Question: I've created an OAuth2 authorization server using DotNetOpenAuth, which is working fine - I'm using the resource owner password flow, and successfully exchanging user credentials for an access token.
I now want to use that access token to retrieve data from secure endpoints in a ServiceStack API, and I can't work out how to do so. I've examined the Facebook, Google, etc. providers included with ServiceStack but it's not clear whether I should be following the same pattern or not.
What I'm trying to achieve (I think!) is
1. OAuth client (my app) asks resource owner ('Catherine Smith') for credentials
2. Client submits request to authorization server, receives an access token
3. Client requests a secure resource from the resource server (GET /users/csmith/photos) The access token is included in an HTTP header, e.g. Authorization: Bearer 1234abcd...
4. The resource server decrypts the access token to verify the identity of the resource owner
5. The resource server checks that the resource owner has access to the requested resource
6. The resource server returns the resource to the client
Steps 1 and 2 are working, but I can't work out how to integrate the DotNetOpenAuth resource server code with the ServiceStack authorization framework.
Is there an example somewhere of how I would achieve this? I've found a similar StackOverflow post at <URL> but it isn't a complete solution and doesn't seem to use the ServiceStack authorization provider model.
A little more detail. There's two different web apps in play here. One is the authentication/authorisation server - this doesn't host any customer data (i.e. no data API), but exposes the /oauth/token method that will accept a username/password and return an OAuth2 access token and refresh token, and also provides token-refresh capability. This is built on ASP.NET MVC because it's almost identical to the AuthorizationServer sample included with DotNetOpenAuth. This might be replaced later, but for now it's ASP.NET MVC.
For the actual data API, I'm using ServiceStack because I find it much better than WebAPI or MVC for exposing ReSTful data services.
So in the following example:

the is a desktop application running on a user's local machine, the is ASP.NET MVC + DotNetOpenAuth, and the is ServiceStack
The particular snippet of DotNetOpenAuth code that's required is:
'''
// scopes is the specific OAuth2 scope associated with the current API call.
var scopes = new string[] { "some_scope", "some_other_scope" }
var analyzer = new StandardAccessTokenAnalyzer(authServerPublicKey, resourceServerPrivateKey);
var resourceServer = new DotNetOpenAuth.OAuth2.ResourceServer(analyzer);
var wrappedRequest = System.Web.HttpRequestWrapper(HttpContext.Current.Request);
var principal = resourceServer.GetPrincipal(wrappedRequest, scopes);
if (principal != null) {
// We've verified that the OAuth2 access token grants this principal
// access to the requested scope.
}
'''
So, assuming I'm on the right track, what I need to do is to run that code somewhere in the ServiceStack request pipeline, to verify that the Authorization header in the API request represents a valid principal who has granted access to the requested scope.
I'm starting to think the most logical place to implement this is in a custom attribute that I use to decorate my ServiceStack service implementations:
'''
using ServiceStack.ServiceInterface;
using SpotAuth.Common.ServiceModel;
namespace SpotAuth.ResourceServer.Services {
[RequireScope("hello")]
public class HelloService : Service {
public object Any(Hello request) {
return new HelloResponse { Result = "Hello, " + request.Name };
}
}
}
'''
This approach would also allow specifying the scope(s) required for each service method. However, that seems to run rather contrary to the 'pluggable' principle behind OAuth2, and to the extensibility hooks built in to ServiceStack's AuthProvider model.
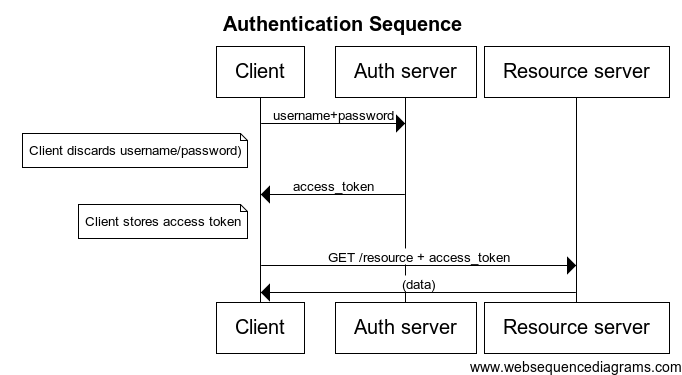
Answer: On further reflection, your initial thought, to create a RequiredScope attribute would be a cleaner way to go. Adding it to the ServiceStack pipeline is as easy as adding the IHasRequestFilter interface, implementing a custom request filter, as documented here: <URL>
'''
public class RequireScopeAttribute : Attribute, IHasRequestFilter {
public void RequireScope(IHttpRequest req, IHttpResponse res, object requestDto)
{
//This code is executed before the service
//Close the request if user lacks required scope
}
...
}
'''
Then decorate your DTO's or Services as you've outlined:
'''
using ServiceStack.ServiceInterface;
using SpotAuth.Common.ServiceModel;
namespace SpotAuth.ResourceServer.Services {
[RequireScope("hello")]
public class HelloService : Service {
public object Any(Hello request) {
return new HelloResponse { Result = "Hello, " + request.Name };
}
}
}
'''
Your RequireScope custom filter would be almost identical to <URL>, so use it as a starting point to code from.
Alternately, you could map scope to permission. Then decorate your DTO or service accordingly (<URL> for example:
'''
[Authenticate]
[RequiredPermission("Hello")]
public class HelloService : Service {
public object Any(Hello request) {
return new HelloResponse { Result = "Hello, " + request.Name };
}
}
'''
Normally ServiceStack calls the method bool HasPermission(string permission) in IAuthSession. This method checks if the list List Permissions in IAuthSession contains the required permission, so, in a custom IAuthSession you could override HasPermission and put your OAuth2 scopes checking there.